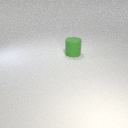
large green rubber cylinder